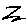
Label: zigzag